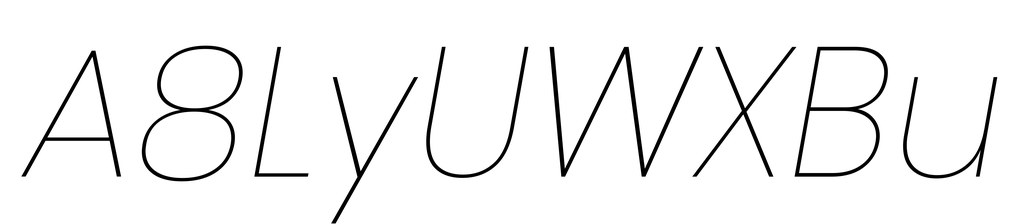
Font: Poppins-ThinItalic